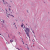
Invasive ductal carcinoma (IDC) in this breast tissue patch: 0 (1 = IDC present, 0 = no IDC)